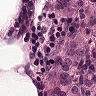
Metastatic tissue present: yes